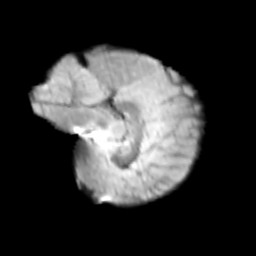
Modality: T2w
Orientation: sagittal
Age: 11
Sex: female
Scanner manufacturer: siemens
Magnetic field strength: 3 T
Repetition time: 3.8 s
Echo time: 0.07 s